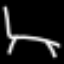
Label: chair